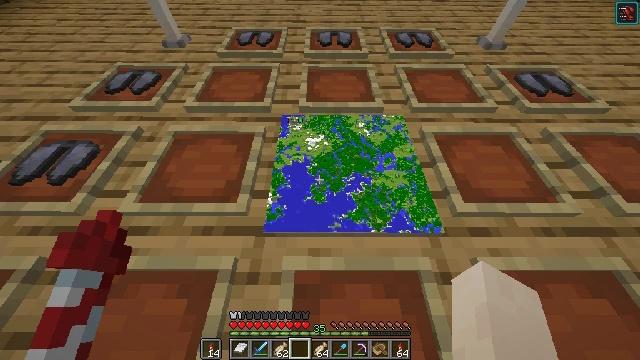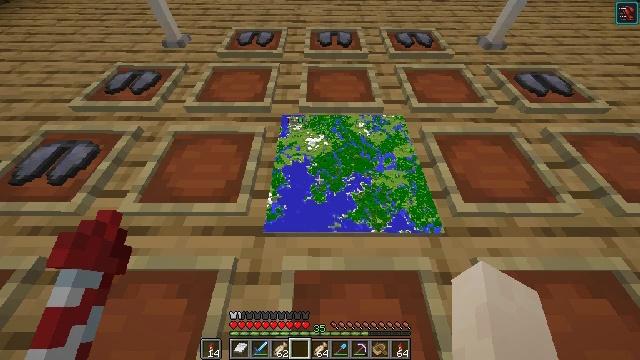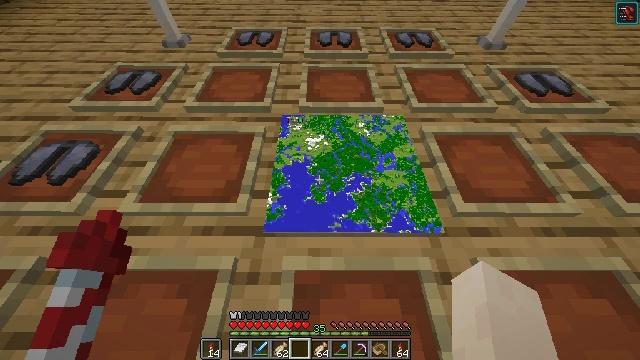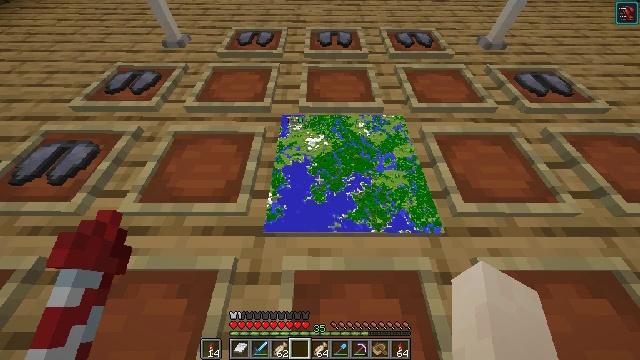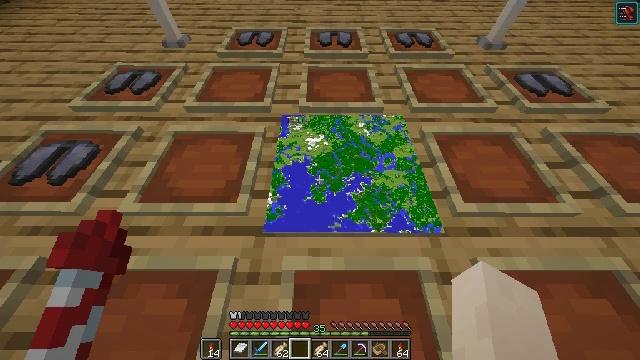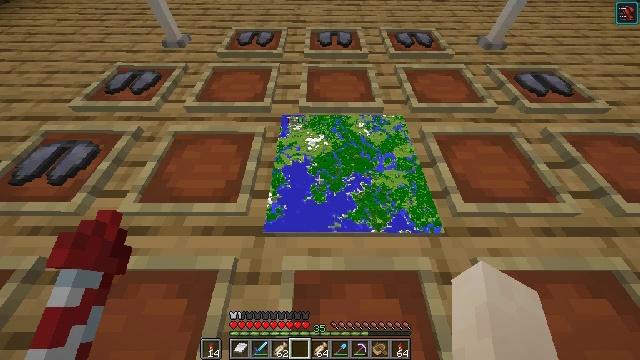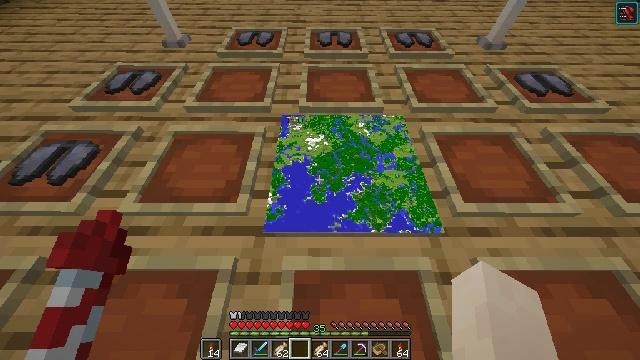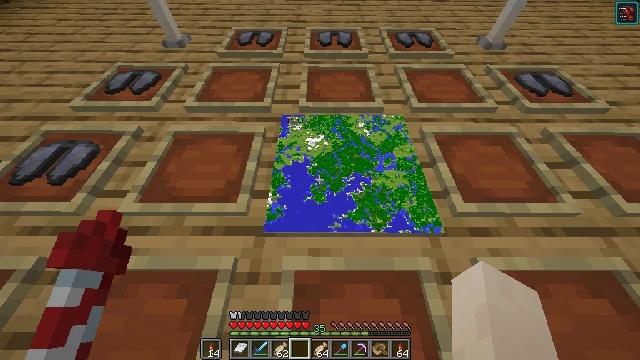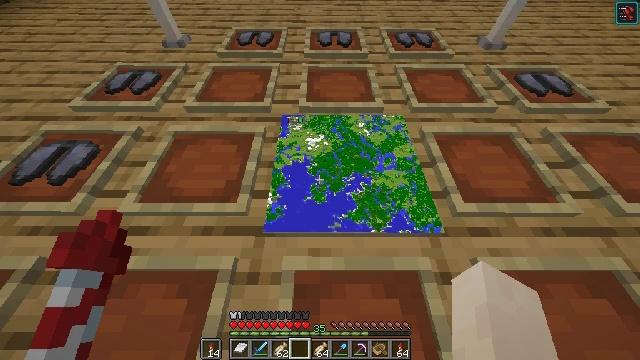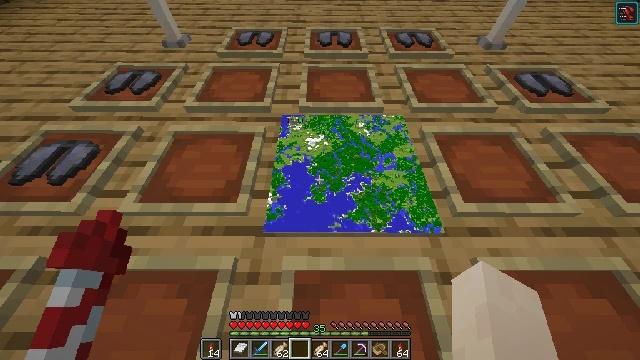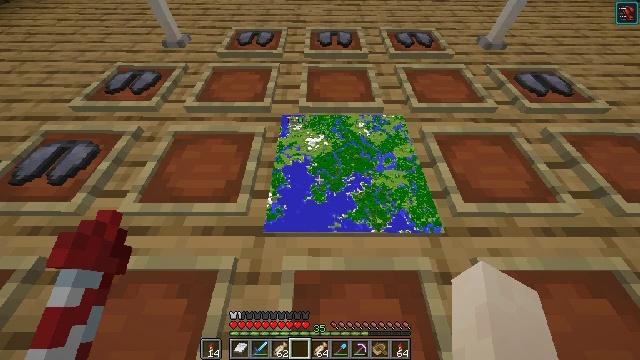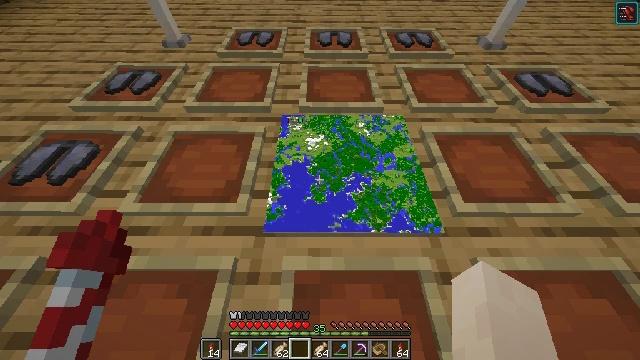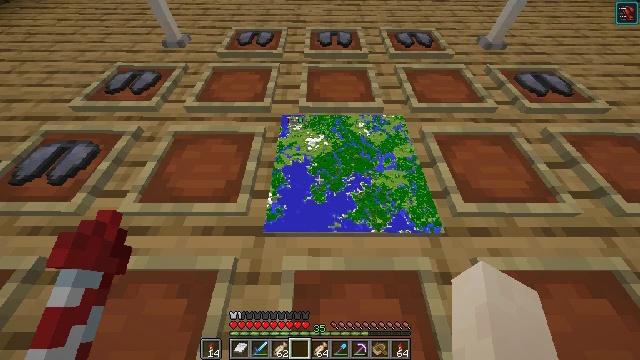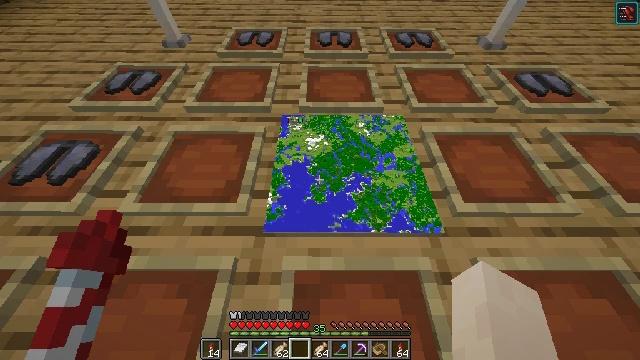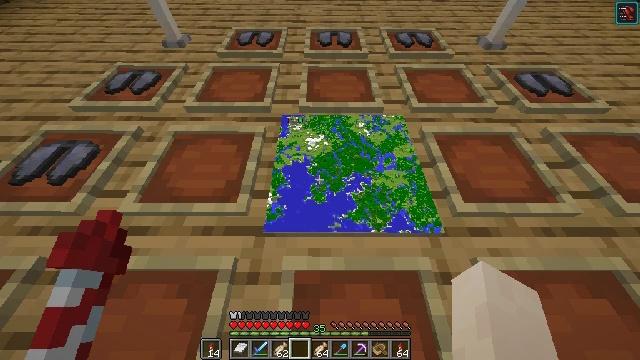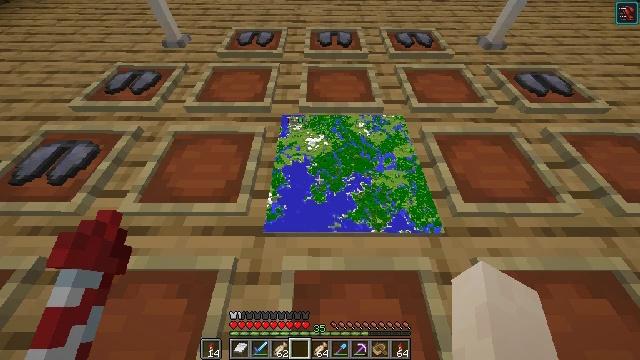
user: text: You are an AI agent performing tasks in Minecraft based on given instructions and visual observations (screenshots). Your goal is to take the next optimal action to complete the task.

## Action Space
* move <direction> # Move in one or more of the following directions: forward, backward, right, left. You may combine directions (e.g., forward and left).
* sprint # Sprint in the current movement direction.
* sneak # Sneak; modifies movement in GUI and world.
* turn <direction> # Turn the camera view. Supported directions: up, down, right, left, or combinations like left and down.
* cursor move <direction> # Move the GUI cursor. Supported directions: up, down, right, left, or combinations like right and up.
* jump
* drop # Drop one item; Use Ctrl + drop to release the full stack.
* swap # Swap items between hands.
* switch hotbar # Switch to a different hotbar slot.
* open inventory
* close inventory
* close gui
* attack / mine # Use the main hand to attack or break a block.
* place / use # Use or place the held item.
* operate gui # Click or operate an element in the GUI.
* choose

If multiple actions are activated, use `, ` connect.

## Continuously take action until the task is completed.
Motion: motion action
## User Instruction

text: Use paper and a compass to craft a map.
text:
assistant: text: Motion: no_op
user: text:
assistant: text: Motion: no_op
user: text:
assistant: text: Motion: no_op
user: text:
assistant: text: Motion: no_op
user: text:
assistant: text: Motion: no_op
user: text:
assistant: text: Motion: no_op
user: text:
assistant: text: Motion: no_op
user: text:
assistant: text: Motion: no_op
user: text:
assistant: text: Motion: no_op
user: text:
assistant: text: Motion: no_op
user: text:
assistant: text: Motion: no_op
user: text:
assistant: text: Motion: no_op
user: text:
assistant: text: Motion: no_op
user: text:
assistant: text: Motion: no_op
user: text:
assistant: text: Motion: no_op
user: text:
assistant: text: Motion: no_op
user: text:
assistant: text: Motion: no_op
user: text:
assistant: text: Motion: no_op
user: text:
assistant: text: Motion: no_op
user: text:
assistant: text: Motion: no_op
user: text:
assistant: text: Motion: no_op
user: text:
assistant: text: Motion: no_op
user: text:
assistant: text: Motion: no_op
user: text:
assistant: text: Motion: no_op
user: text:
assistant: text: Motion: no_op
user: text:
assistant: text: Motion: no_op
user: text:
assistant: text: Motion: no_op
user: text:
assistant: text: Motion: no_op
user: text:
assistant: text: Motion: no_op
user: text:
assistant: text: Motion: no_op